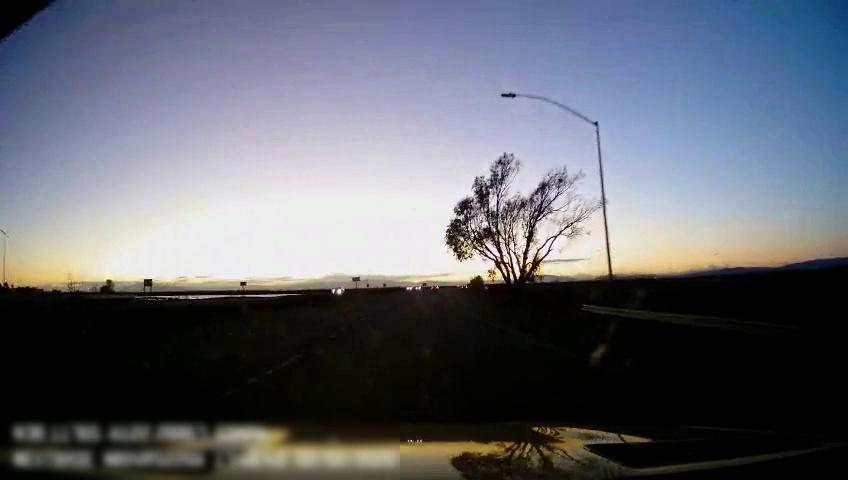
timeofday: Dusk/Dawn/Twilight
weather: Sunny
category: Drivable Space
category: Vehicles | Car
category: Lanes | Current Lane
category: Lanes | Alternate Lane